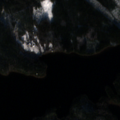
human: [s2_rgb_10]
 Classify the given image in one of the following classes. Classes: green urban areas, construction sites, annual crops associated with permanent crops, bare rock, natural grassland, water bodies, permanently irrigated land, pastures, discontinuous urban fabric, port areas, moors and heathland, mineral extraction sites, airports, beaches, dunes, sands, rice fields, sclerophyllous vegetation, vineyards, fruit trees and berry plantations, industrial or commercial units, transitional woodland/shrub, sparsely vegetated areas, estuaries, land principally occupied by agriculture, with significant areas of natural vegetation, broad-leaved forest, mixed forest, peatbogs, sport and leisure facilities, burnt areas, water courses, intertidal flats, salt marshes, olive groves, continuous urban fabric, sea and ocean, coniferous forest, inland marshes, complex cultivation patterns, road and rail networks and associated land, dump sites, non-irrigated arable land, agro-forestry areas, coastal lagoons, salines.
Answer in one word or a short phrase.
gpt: coniferous forest, mixed forest, transitional woodland/shrub, water bodies